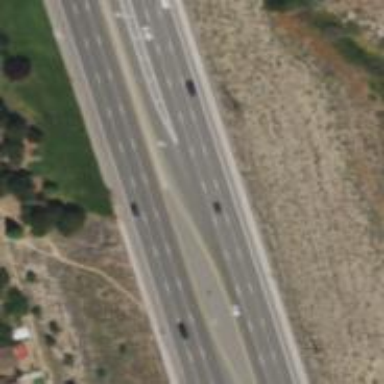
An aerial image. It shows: Primary link highway.